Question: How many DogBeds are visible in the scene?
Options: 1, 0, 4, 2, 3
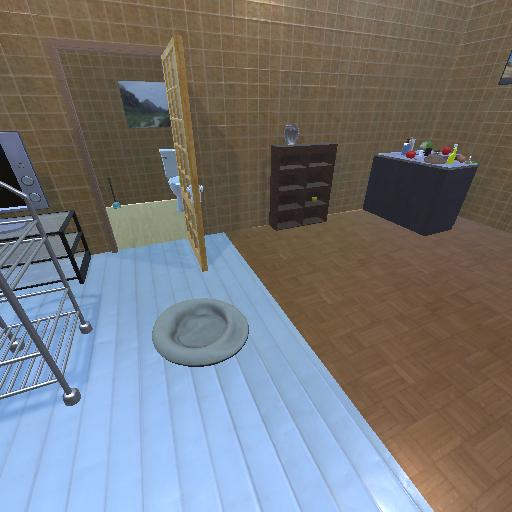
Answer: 1